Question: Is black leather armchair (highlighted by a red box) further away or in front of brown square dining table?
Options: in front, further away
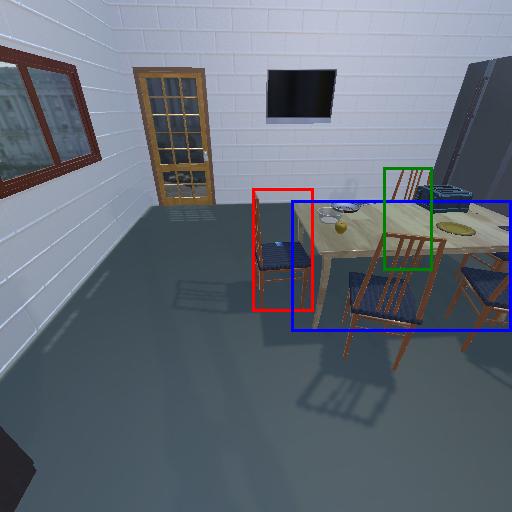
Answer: in front